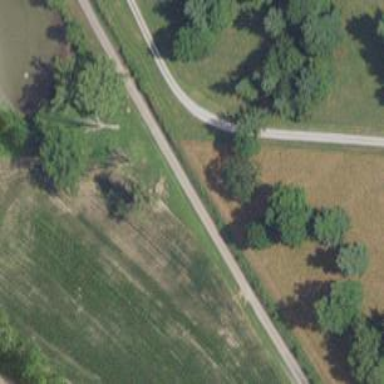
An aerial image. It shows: Abandoned railway intersecting residential road.